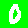
Digit: 0